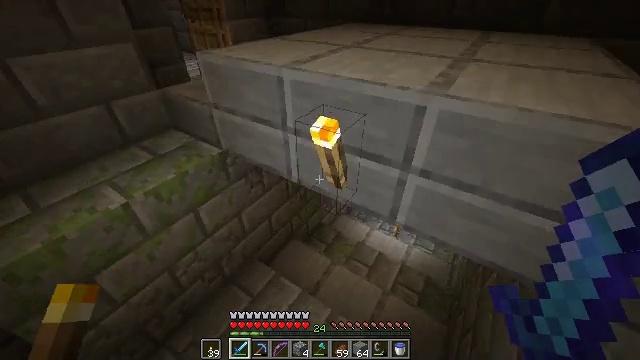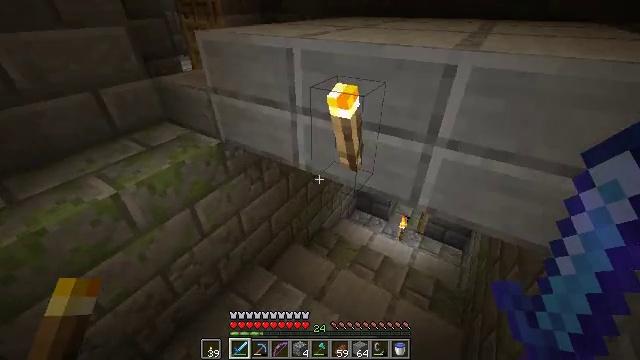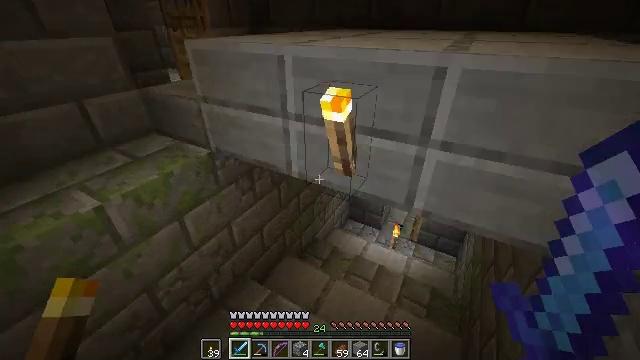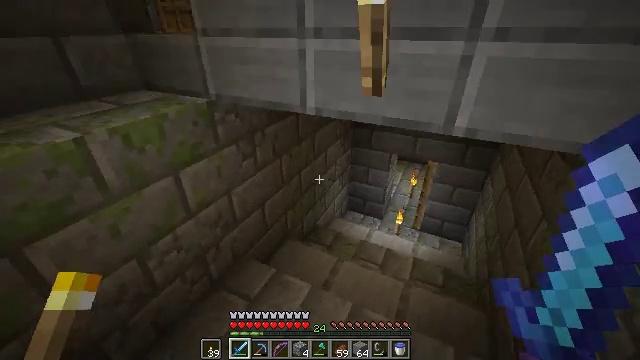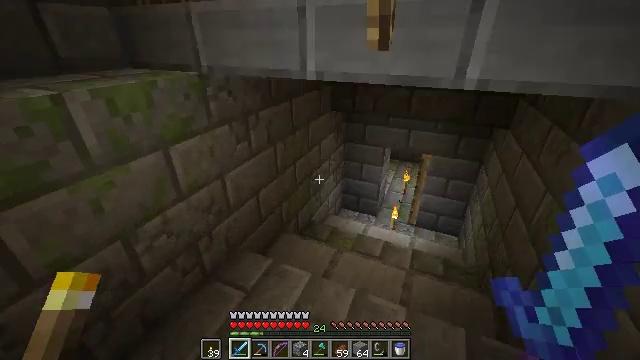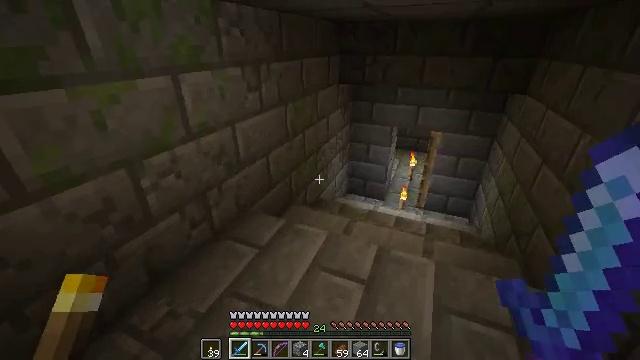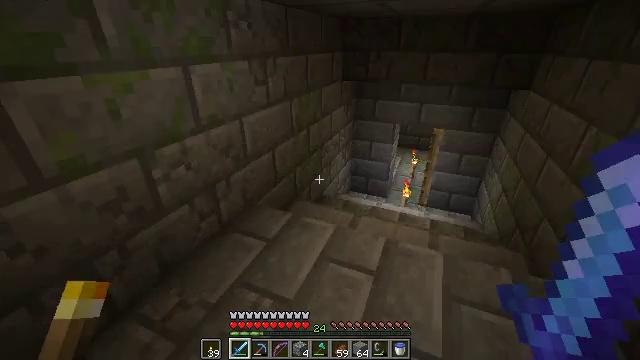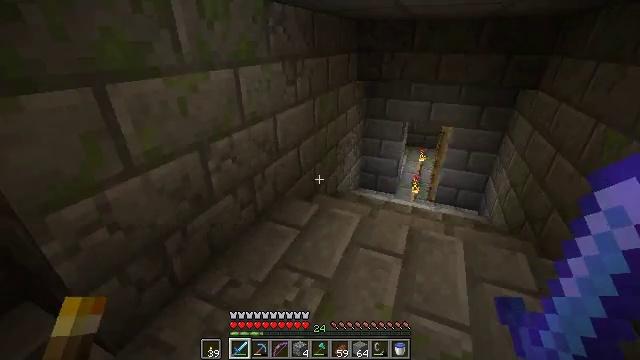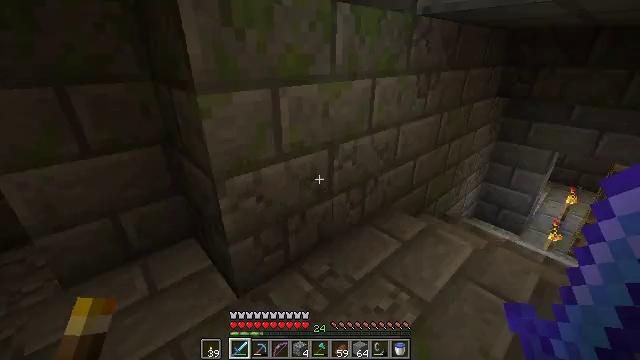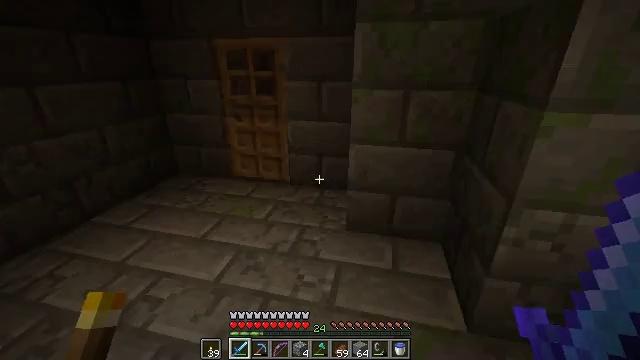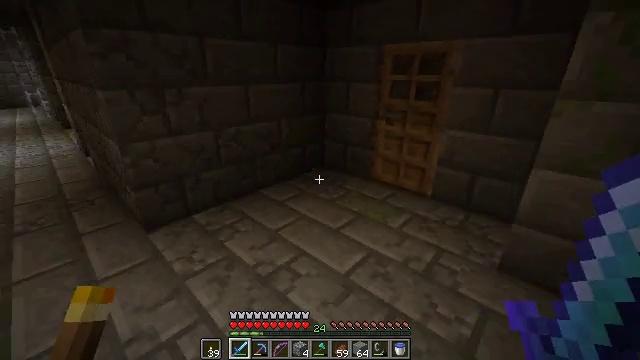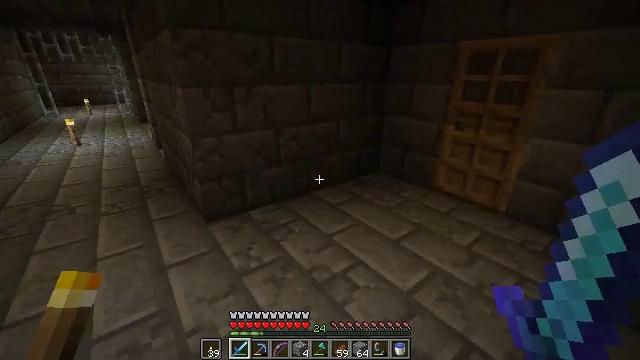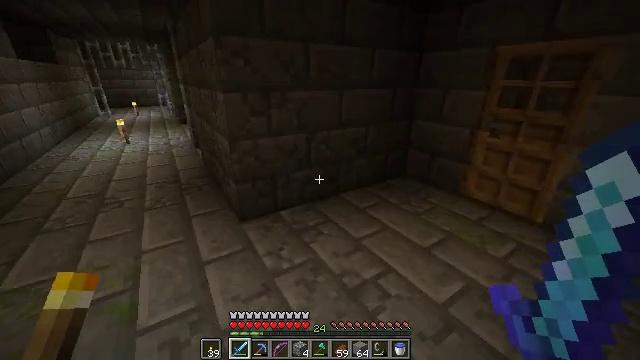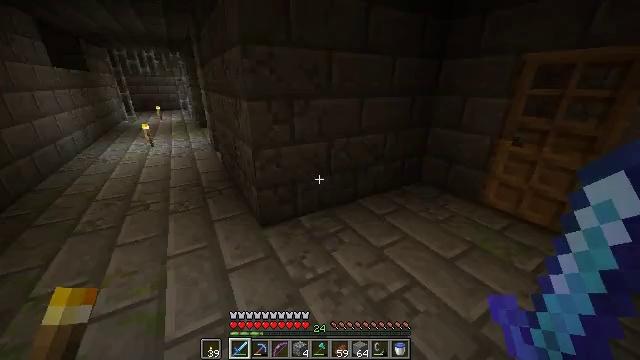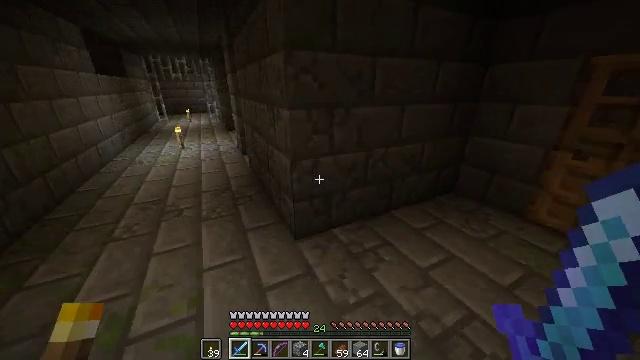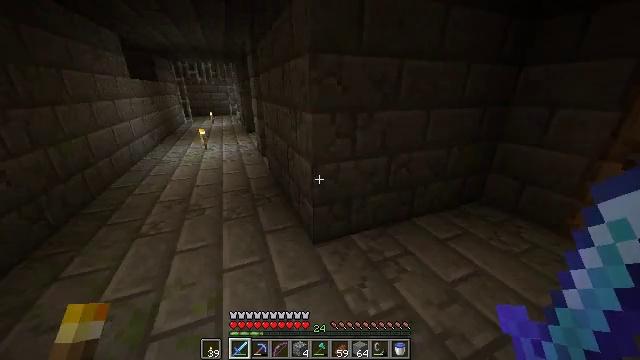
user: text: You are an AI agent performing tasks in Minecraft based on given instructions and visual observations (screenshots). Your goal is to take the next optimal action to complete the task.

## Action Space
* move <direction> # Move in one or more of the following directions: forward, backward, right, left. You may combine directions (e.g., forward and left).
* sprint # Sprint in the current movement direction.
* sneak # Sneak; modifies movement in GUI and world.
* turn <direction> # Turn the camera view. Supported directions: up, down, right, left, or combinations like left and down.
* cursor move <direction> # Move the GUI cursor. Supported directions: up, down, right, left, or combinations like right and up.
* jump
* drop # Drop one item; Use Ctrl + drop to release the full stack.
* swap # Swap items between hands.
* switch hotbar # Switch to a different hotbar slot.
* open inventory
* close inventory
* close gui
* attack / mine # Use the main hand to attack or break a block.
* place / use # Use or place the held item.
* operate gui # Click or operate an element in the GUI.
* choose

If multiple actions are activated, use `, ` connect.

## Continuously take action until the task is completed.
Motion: motion action
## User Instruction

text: Mine the iron door to remove it.
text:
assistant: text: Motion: move back and move left, turn right and up
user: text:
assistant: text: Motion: move back and move left, turn right and up
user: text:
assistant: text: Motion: move back and move left, turn right and up
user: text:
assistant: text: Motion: move back and move left, turn right and up
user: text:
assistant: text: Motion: move back and move left
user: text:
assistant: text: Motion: move back and move left
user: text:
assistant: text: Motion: move back and move left
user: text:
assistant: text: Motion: move back and move left, turn left and up
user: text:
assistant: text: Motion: move left, turn left and up
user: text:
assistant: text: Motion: move left, turn left
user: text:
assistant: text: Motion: move forward and move left, sprint, turn left
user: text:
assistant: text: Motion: move forward and move left, sprint, turn left
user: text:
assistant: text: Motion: move forward and move left, sprint, turn left
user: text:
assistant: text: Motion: move forward and move left, sprint, turn left
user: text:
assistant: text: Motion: move forward and move left, sprint, turn left
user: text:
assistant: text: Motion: move forward, sprint, turn left
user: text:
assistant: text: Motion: move forward, sprint, turn left and up
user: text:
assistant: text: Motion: move forward and move left, sprint, turn left and up
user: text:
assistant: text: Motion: move forward and move left, sprint, turn left
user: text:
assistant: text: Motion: move forward and move left, sprint
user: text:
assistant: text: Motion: move forward and move left, sprint, turn right and up
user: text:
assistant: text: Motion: move forward, sprint
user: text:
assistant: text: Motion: move forward, sprint
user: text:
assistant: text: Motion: move forward, sprint
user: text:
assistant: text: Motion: move forward, sprint
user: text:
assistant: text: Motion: move forward, sprint
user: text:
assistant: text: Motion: move forward, sprint
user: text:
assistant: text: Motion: move forward, sprint
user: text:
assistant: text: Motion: move forward, sprint
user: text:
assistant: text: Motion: move forward, sprint, turn right